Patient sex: M
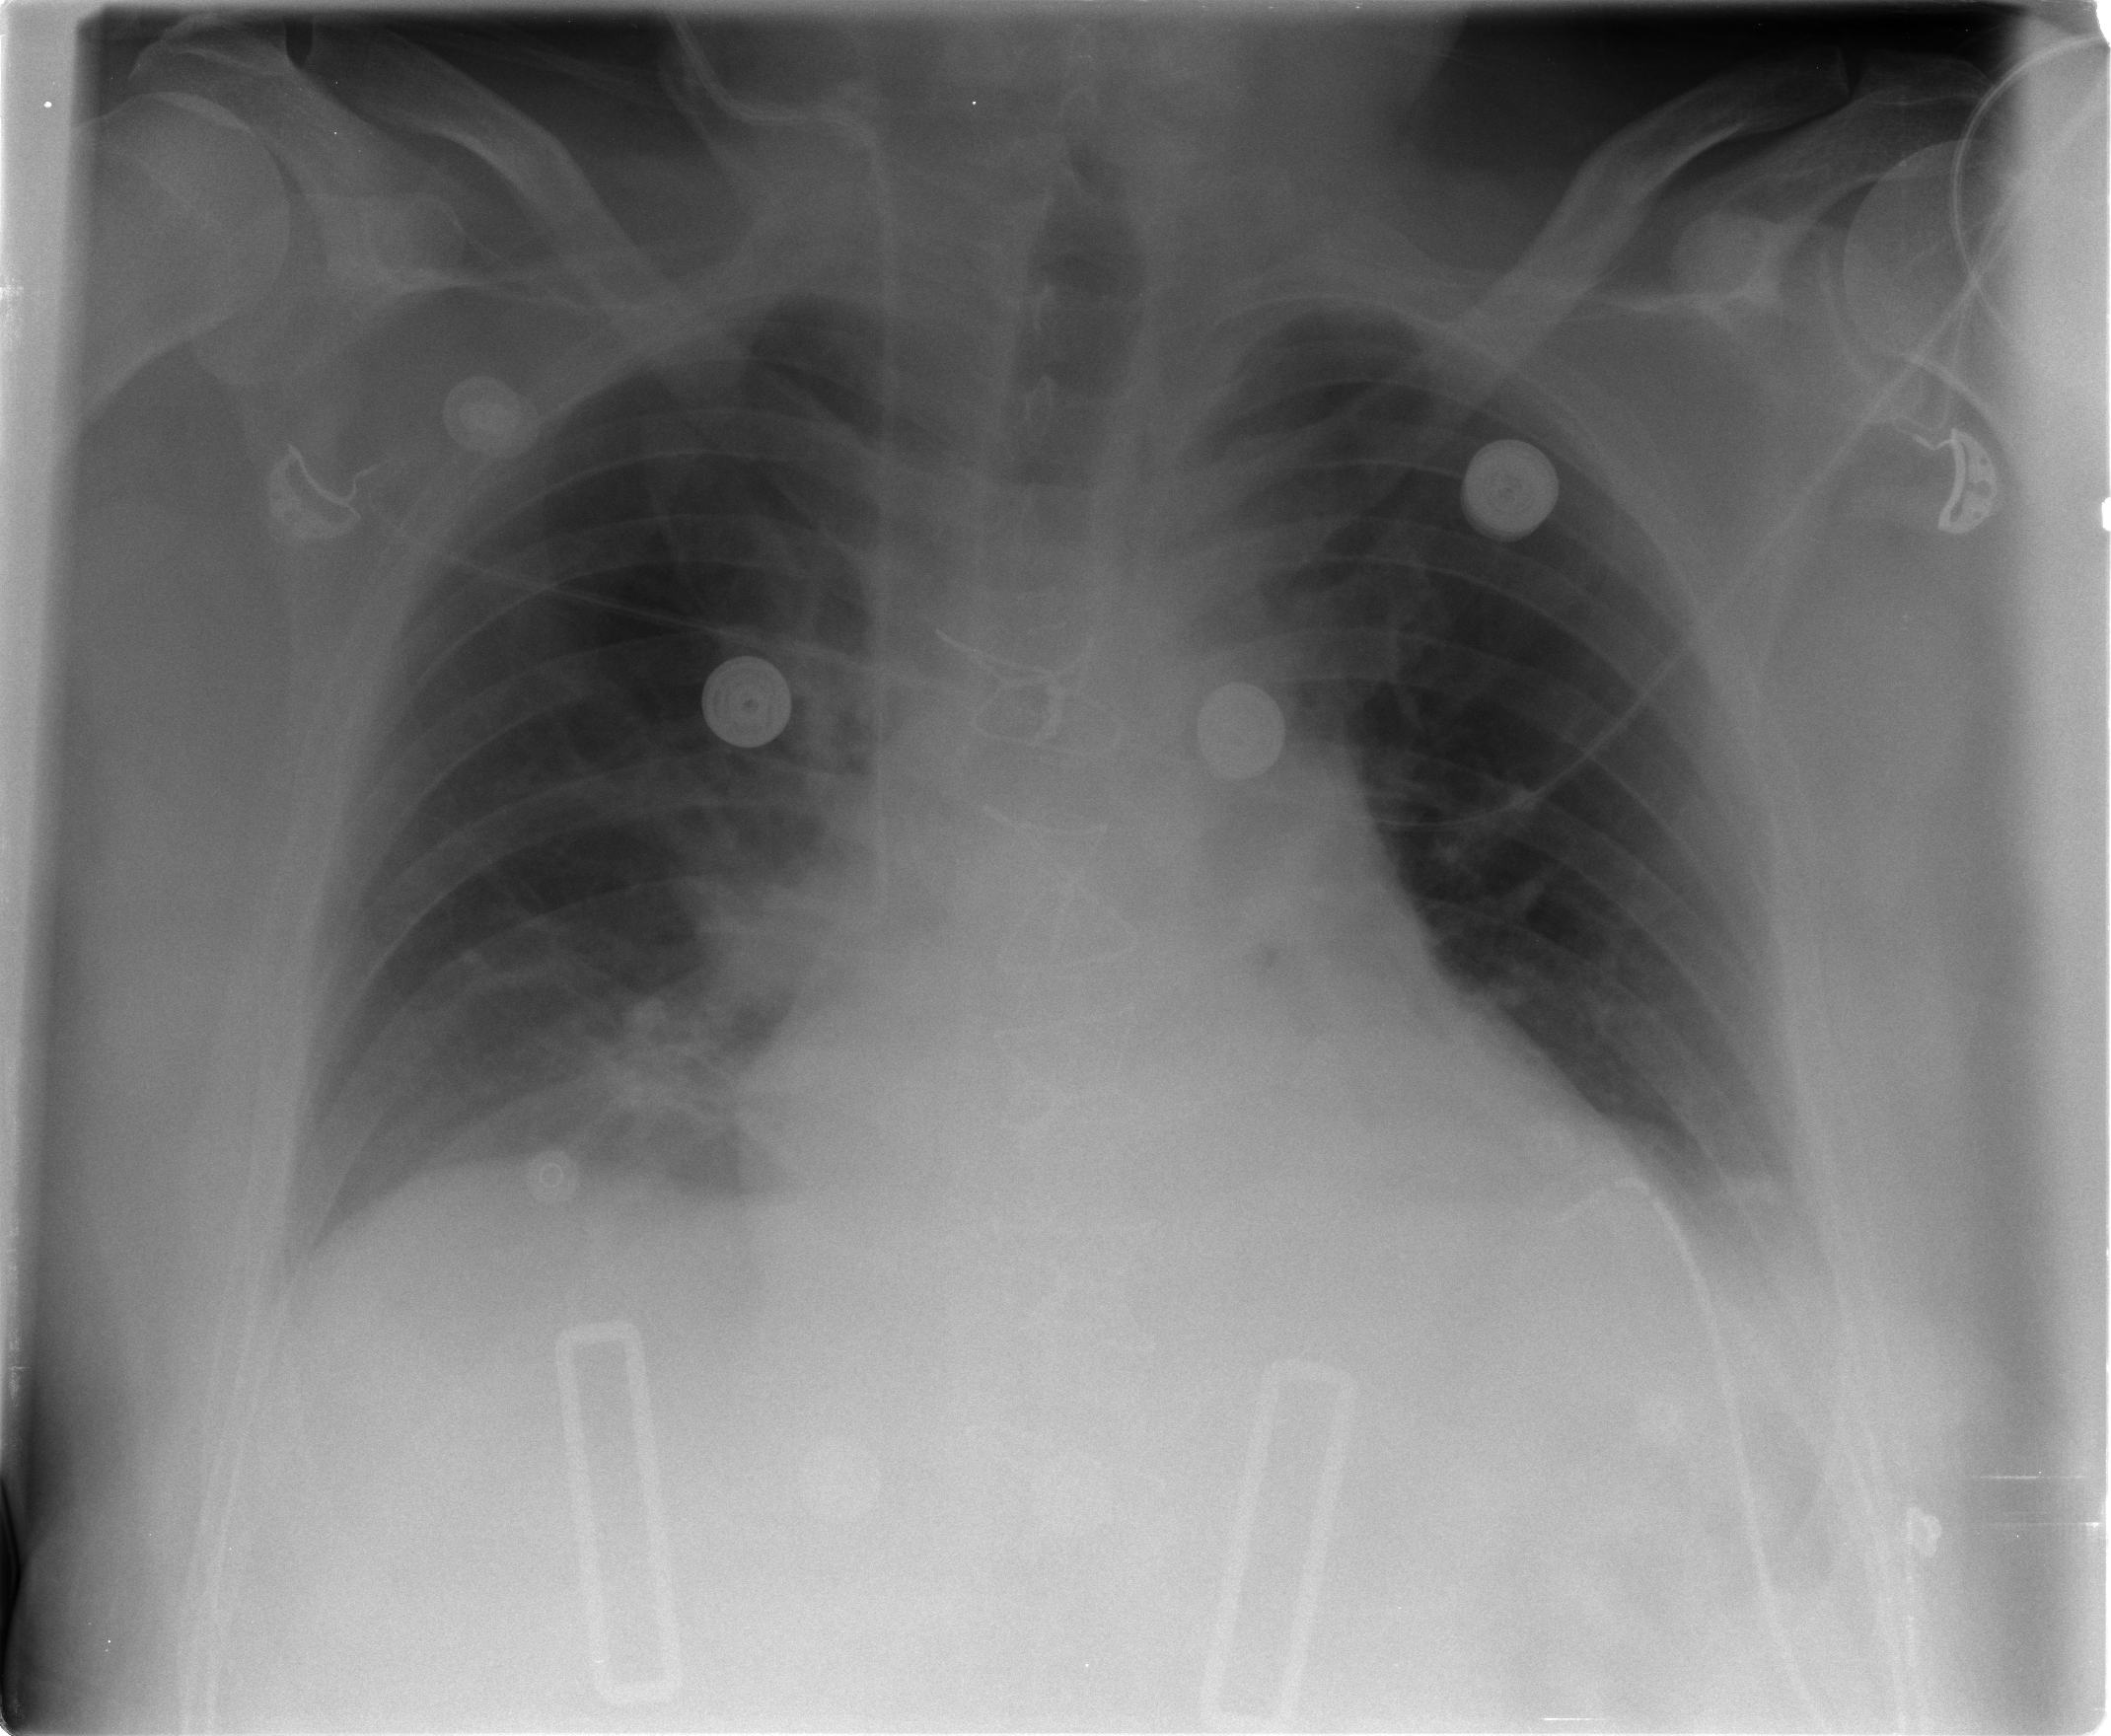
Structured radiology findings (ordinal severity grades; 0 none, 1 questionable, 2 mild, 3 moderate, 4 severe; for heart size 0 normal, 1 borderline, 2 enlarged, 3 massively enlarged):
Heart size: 2
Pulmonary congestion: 2
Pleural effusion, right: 2
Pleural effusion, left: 2
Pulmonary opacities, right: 2
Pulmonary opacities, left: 0
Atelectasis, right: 2
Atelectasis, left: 2